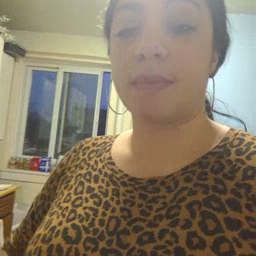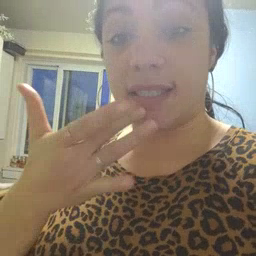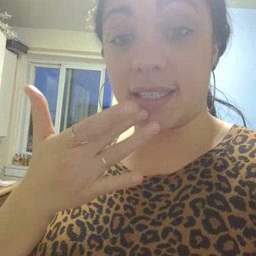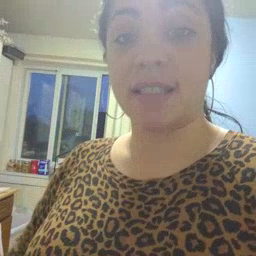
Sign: taste